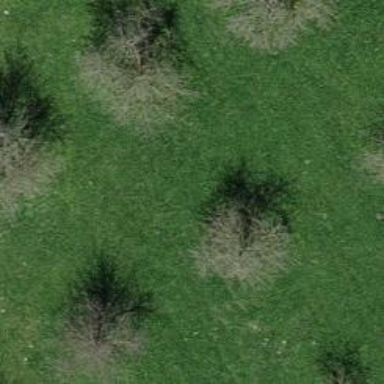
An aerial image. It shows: Agricultural area with deciduous broadleaved trees.